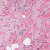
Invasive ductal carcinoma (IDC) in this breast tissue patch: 1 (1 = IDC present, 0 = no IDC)